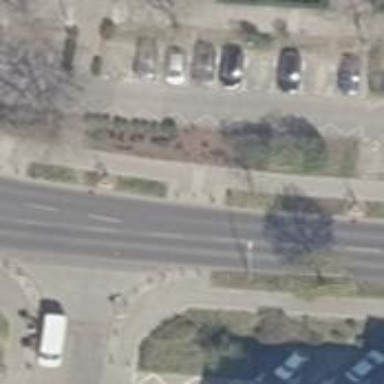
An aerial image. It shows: Unmarked crossing on the road.